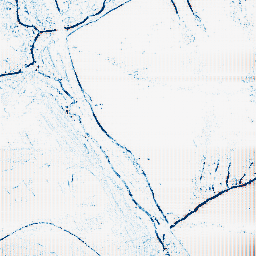
Category: morphological
Decomposition family: morphological_square
Decomposition parameters: operation: closing
size: 3
Upsampling method: fft_zeropad
Upsampling parameters: scale: 8
Upsampling scale: 8